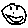
Label: smiley face